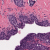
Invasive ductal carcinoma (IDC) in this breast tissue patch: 0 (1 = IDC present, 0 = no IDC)